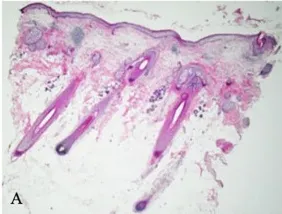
Hematoxylin and eosin (H&E) stains of cutaneous biopsies. (A) Baseline non-lesional skin demonstrates benign skin tissue, negative for tumor (20X magnification).
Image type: pathology (h&e)